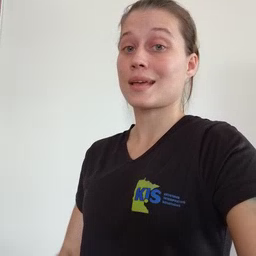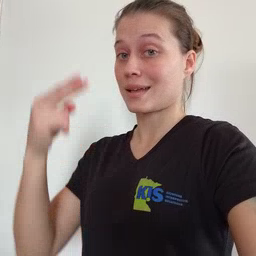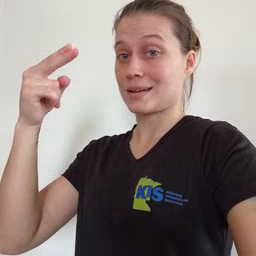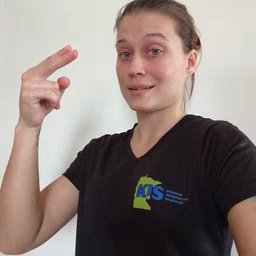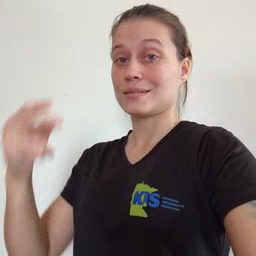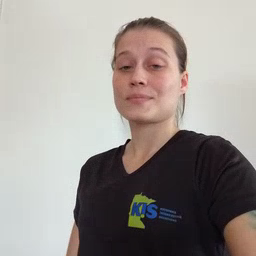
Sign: high